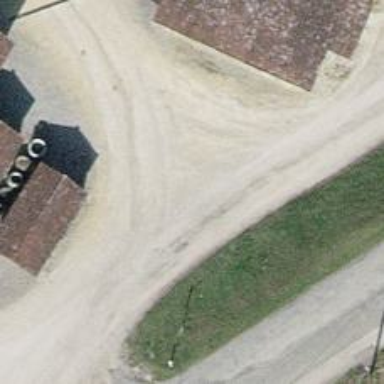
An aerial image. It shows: Gravel track with grade 2 quality.